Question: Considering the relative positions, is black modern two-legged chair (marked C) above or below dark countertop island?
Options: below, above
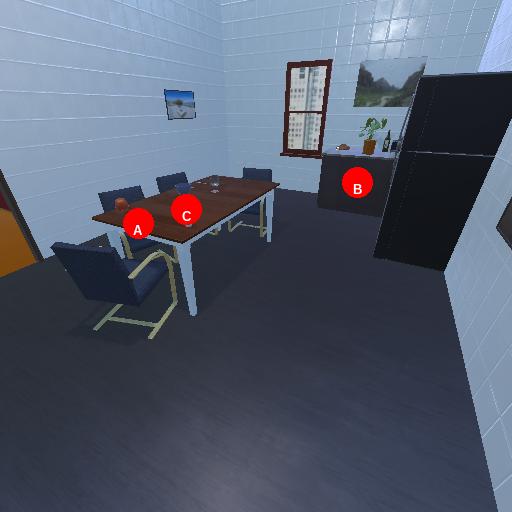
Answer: below